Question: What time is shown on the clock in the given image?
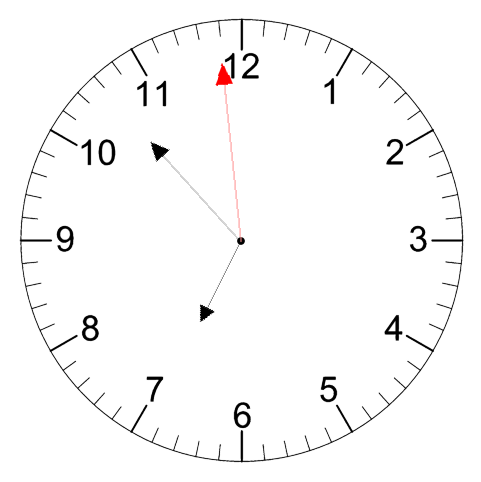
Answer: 06:52:59